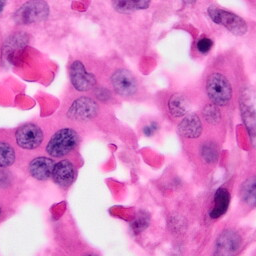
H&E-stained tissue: Pancreatic